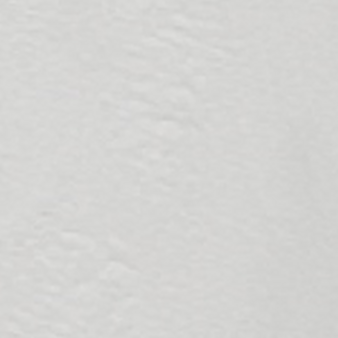
Label: other